Question: I'd like to create a key to my map that shows the values associated with the different colors, as at the bottom of the drawing:

I can make a series of boxes easily enough. Is there a method somewhere I can input a value to get the color back that the map would use for that value?
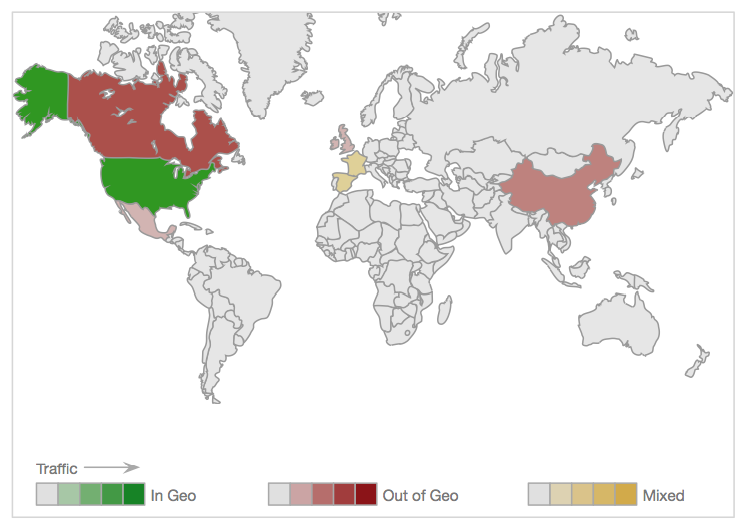
Answer: First you need a map object. If you have created a map with 'jvm.WorldMap' constructor you have it already, otherwise if you have created a map using jQuery wrapper you can do:
'''
var map = $('#map').vectorMap('get', 'mapObject');
'''
Then to convert the value to color do the following:
'''
var color = map.series.regions[0].scale.getValue(someValue);
'''